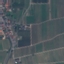
Label: PermanentCrop